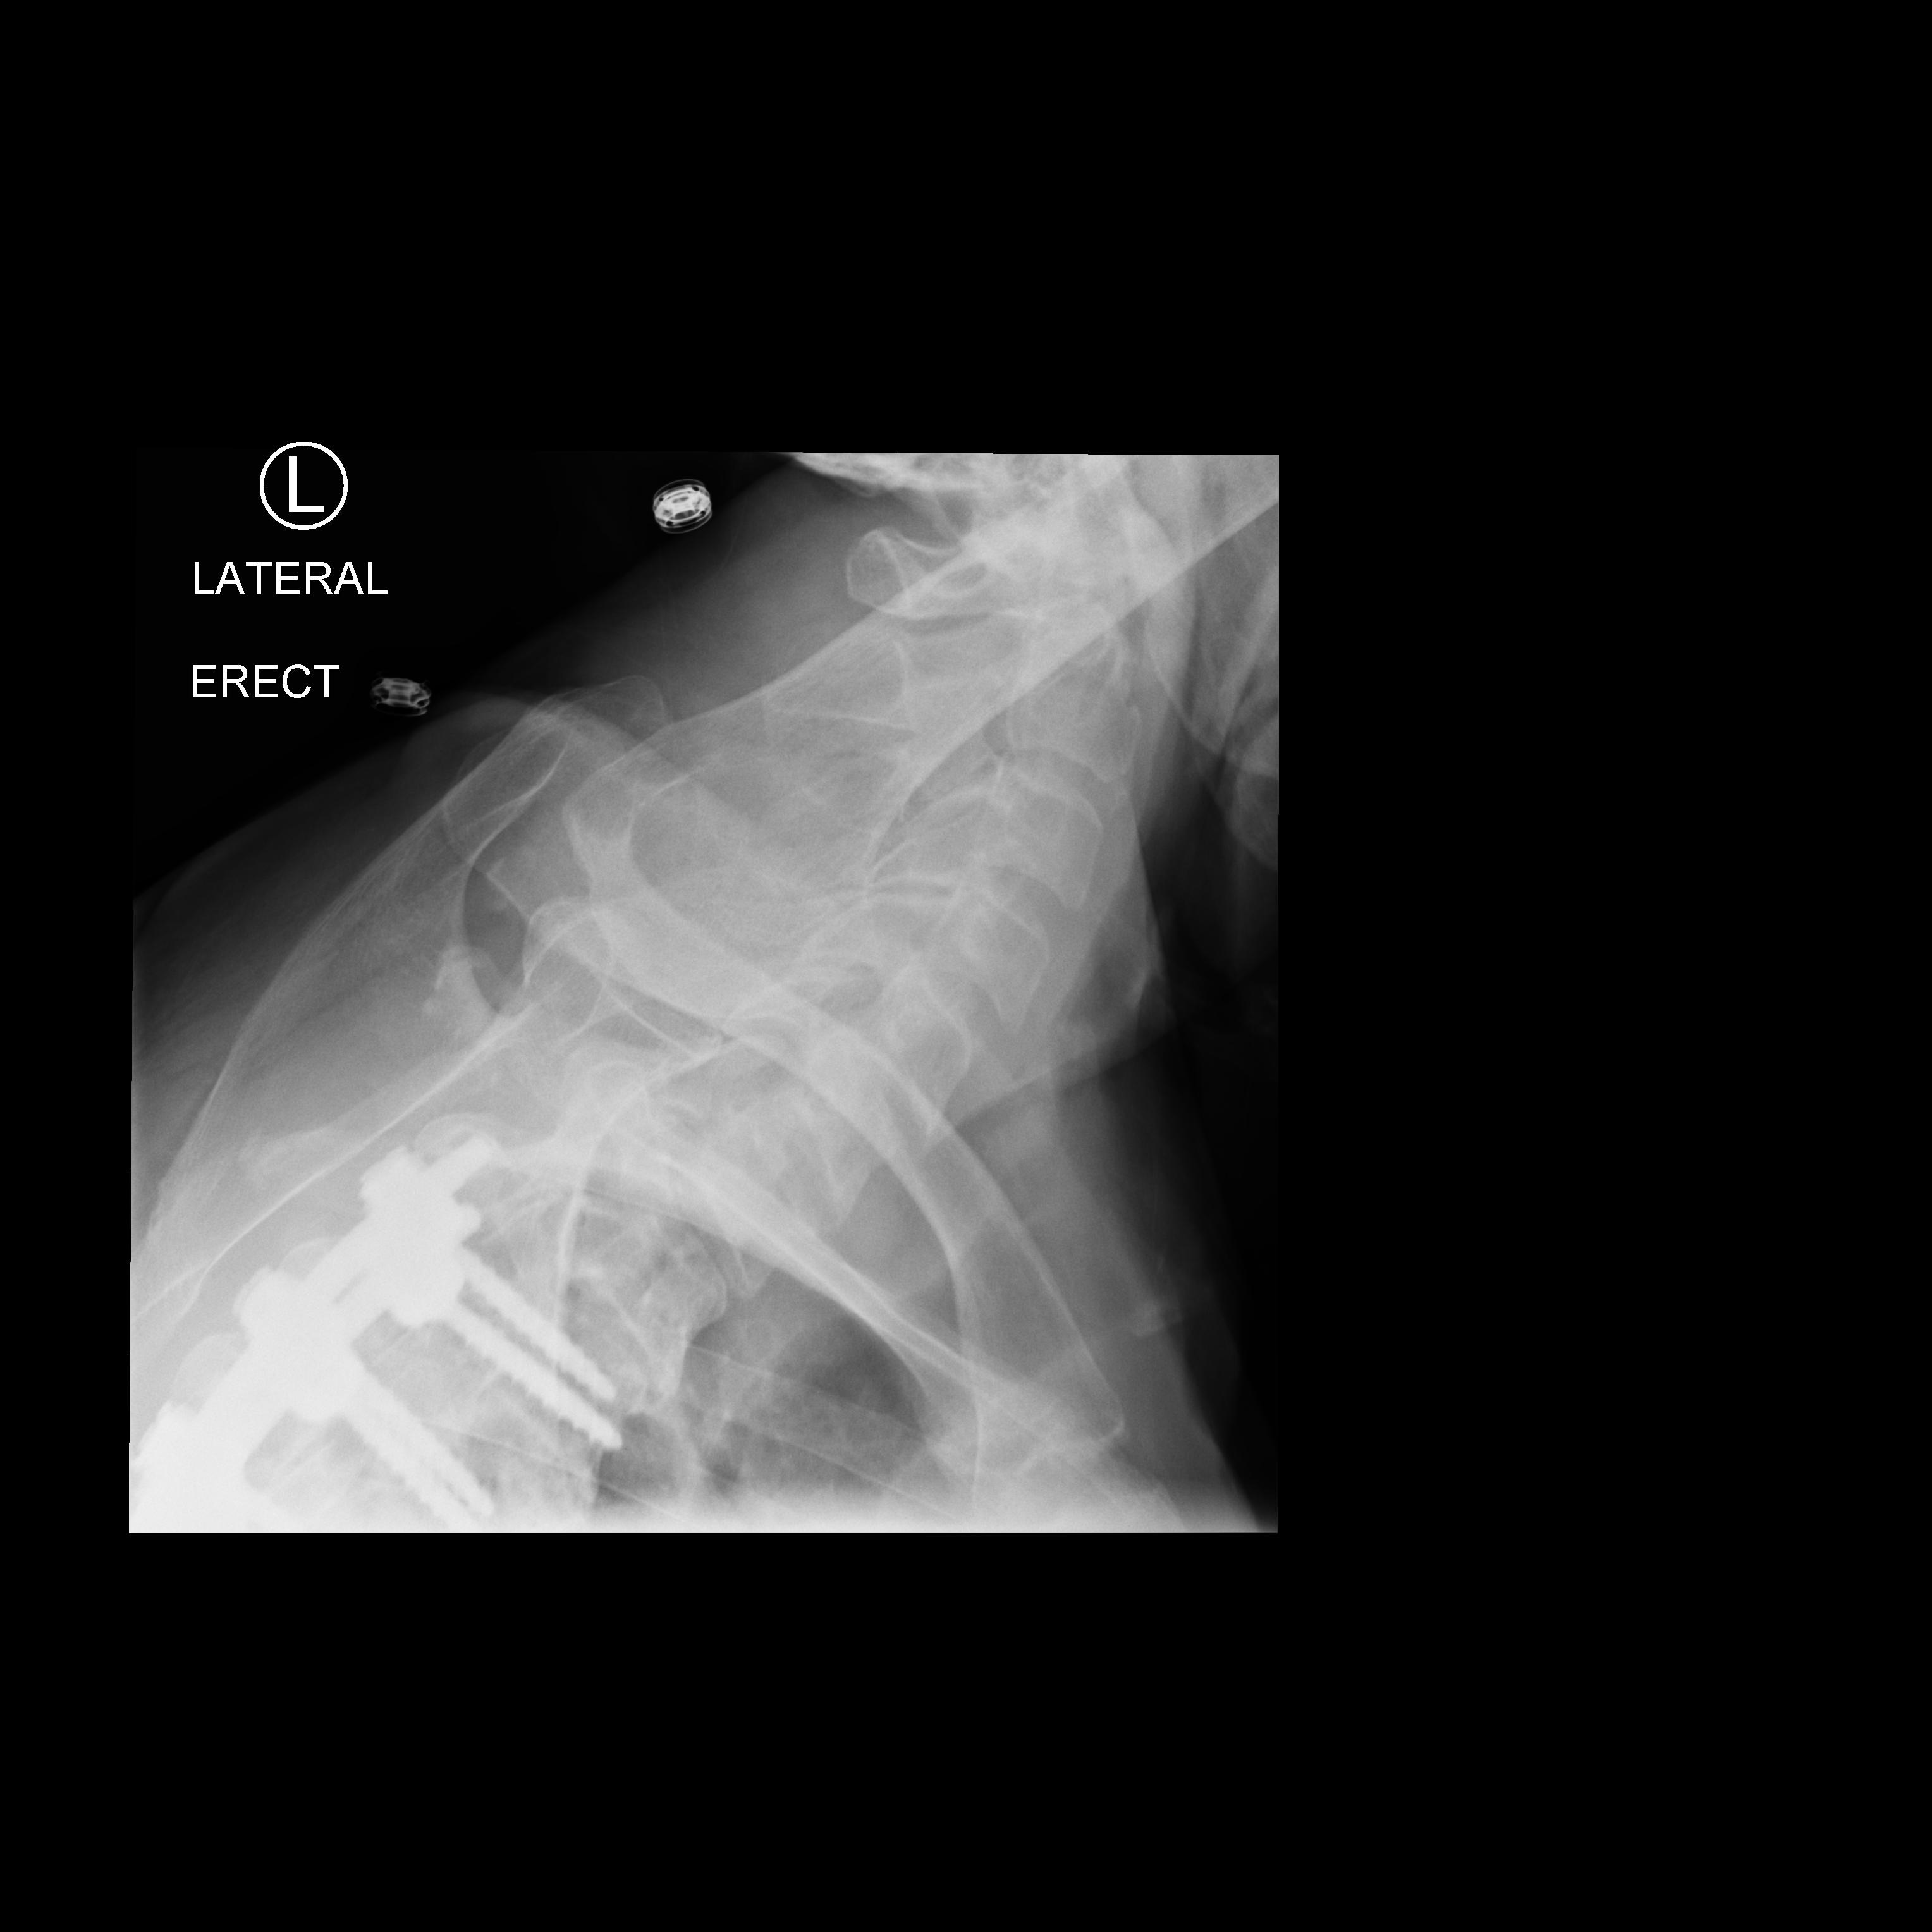
View: SWIMMERS
Implant manufacturer: Depuy expedium (Synthes)